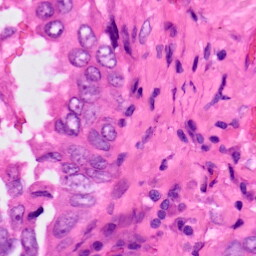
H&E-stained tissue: Lung